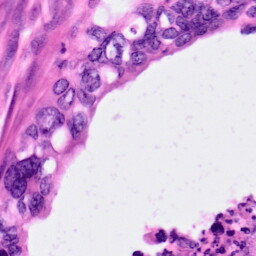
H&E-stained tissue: Pancreatic